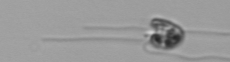
Label: flagellate_morphotype1